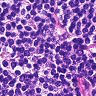
Metastatic tissue present: no